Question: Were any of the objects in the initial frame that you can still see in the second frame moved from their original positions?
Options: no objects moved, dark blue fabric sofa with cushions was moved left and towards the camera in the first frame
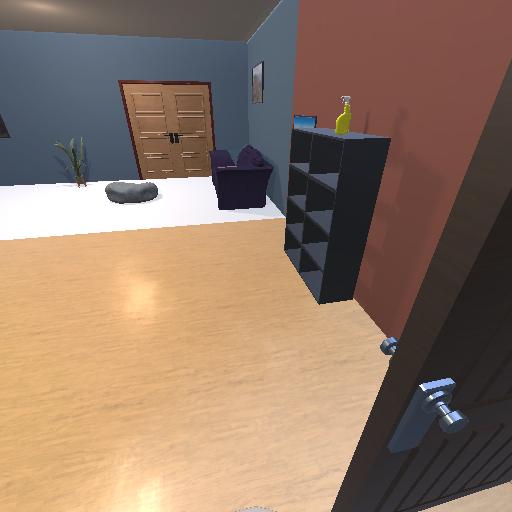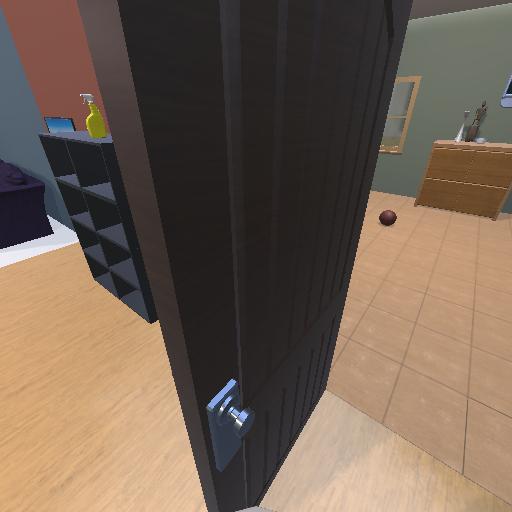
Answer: no objects moved